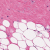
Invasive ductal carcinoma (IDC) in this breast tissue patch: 0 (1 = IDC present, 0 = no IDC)